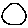
Label: circle